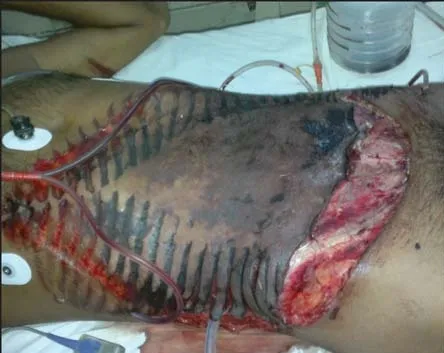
Image showing ingavulsed skin with tyre mark and drains after the first stage operation.
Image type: medical_photograph (skin_photograph)